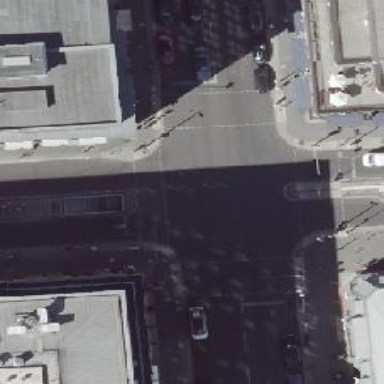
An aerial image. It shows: Crossing with traffic signals and pedestrian island.